Interaction volume radius: 5 \u00c5
Interaction volume height: 35 \u00c5
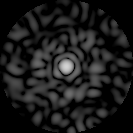
Disorder parameter: 0.83